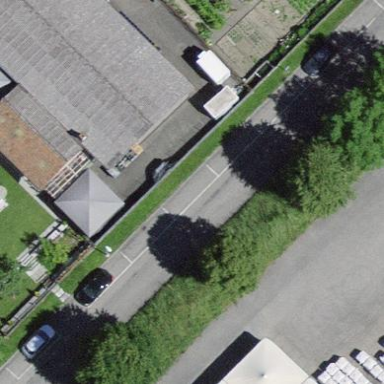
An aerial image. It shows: Street-side parallel parking area.